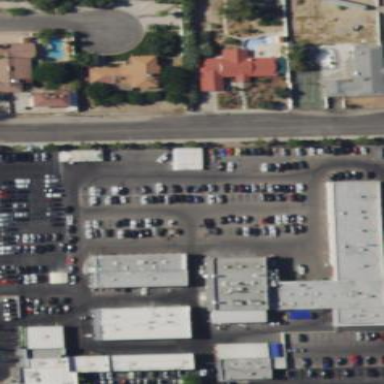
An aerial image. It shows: Building housing car repair shop.